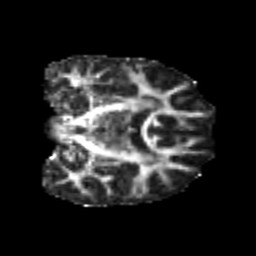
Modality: FA
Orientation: coronal
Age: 21
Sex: female
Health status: healthy
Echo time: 0.074 s